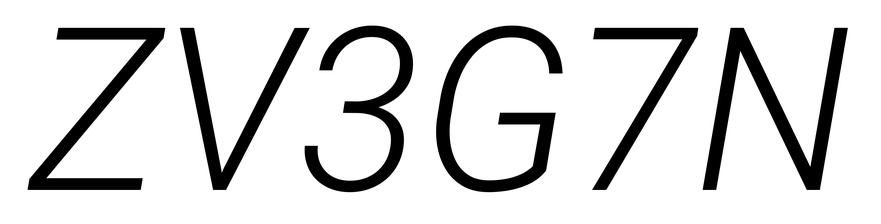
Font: Roboto-Italic_Light_Italic